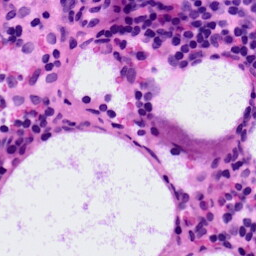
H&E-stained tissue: LymphNode